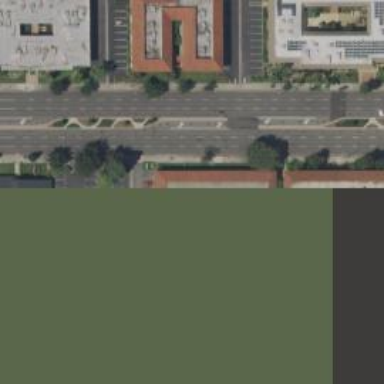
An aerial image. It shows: Alley classified as service road.